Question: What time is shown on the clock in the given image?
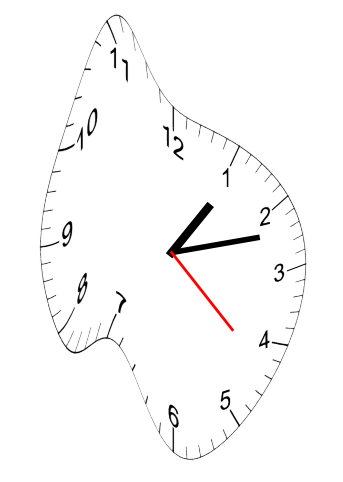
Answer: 01:12:22